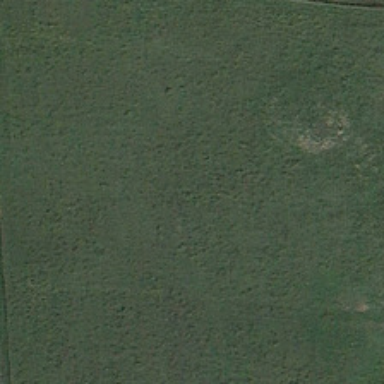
This area has a lot of grass .